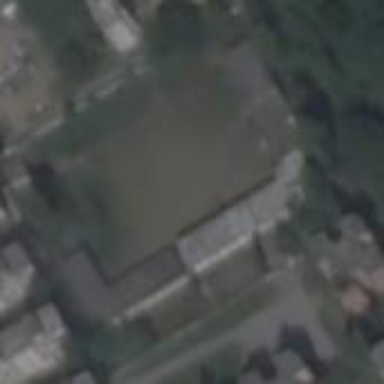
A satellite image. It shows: School.